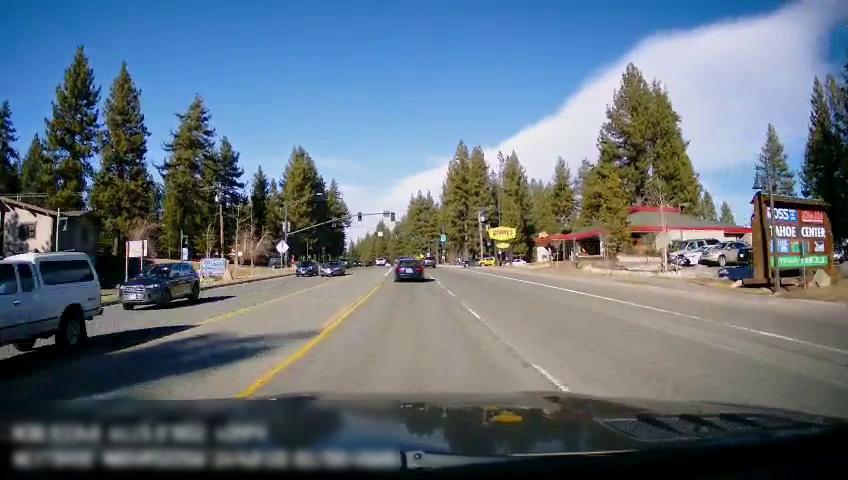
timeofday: Day
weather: Sunny
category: Drivable Space
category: Vehicles | Car
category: Vehicles | SUV
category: Vehicles | Car
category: Vehicles | SUV
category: Vehicles | SUV
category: Vehicles | SUV
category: Vehicles | SUV
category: Vehicles | Car
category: Vehicles | SUV
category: Vehicles | Car
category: Vehicles | SUV
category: Vehicles | SUV
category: Vehicles | Car
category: Lanes | Opposite Lane
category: Lanes | Current Lane
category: Lanes | Current Lane
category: Lanes | Alternate Lane
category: Traffic | Lights
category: Traffic | Lights